Question: I use Swift. 'viewForZoomingInScrollView' is not working after upgraded my Xcode to version 8. My Zooming code was good working before the updated Xcode. This is my code.
'''
import UIKit
class ViewController: UIViewController,UIScrollViewDelegate
{
/*ScrollView Zoom Code 01*/
@IBOutlet var scrollView: UIScrollView!
@IBOutlet var imageView: UIView!
override func viewDidLoad() {
super.viewDidLoad()
/*ScrollView Zoom Code 02*/
self.scrollView.minimumZoomScale = 1.0
self.scrollView.maximumZoomScale = 6.0
}
override func didReceiveMemoryWarning() {
super.didReceiveMemoryWarning()
}
/*ScrollView Zoom Code 03*/
func viewForZoomingInScrollView(scrollView: UIScrollView) -> UIView?
{
return imageView
}
}
'''
Xcode suggest new code but also it does not work zooming when I running on my iPhone:

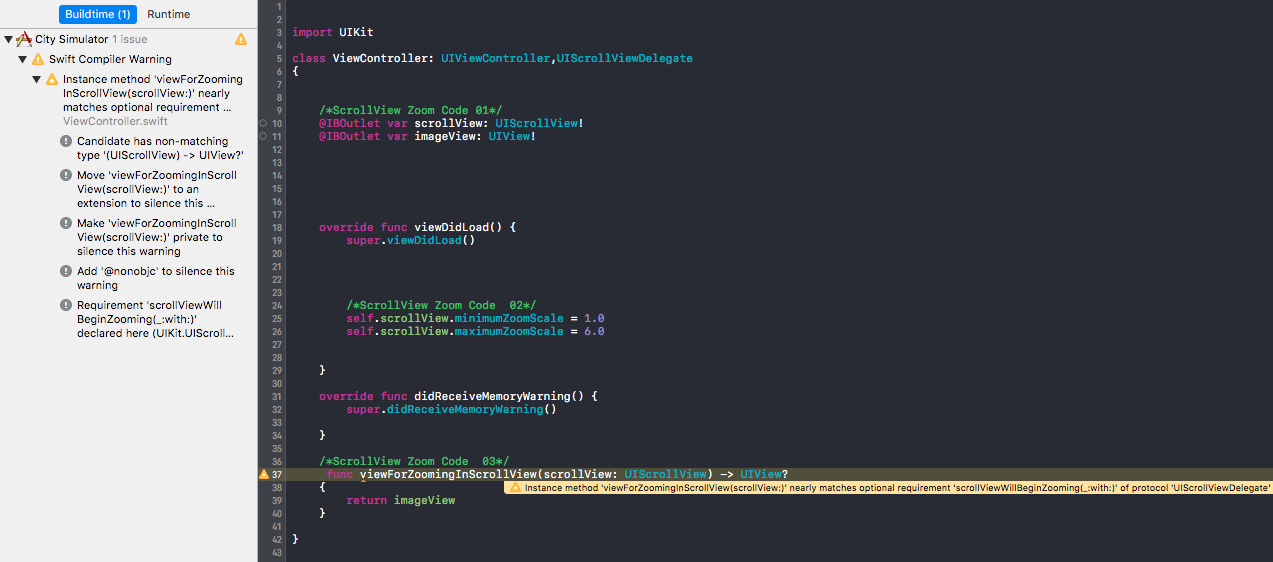
Answer: Replace your method with 'func viewForZooming(in scrollView: UIScrollView) -> UIView?', should work with this method.